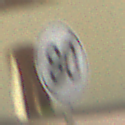
Verkehrszeichen: EndeGeschwindigkeit80
Umgebung: Outdoor, Suburban
Tageszeit: Midday
Wetter: PartlyCloudy
Licht: Natural
Jahreszeit: NotSpecified
Kontrast: HighContrast